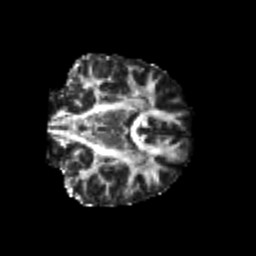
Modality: FA
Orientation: coronal
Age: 22
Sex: female
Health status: healthy
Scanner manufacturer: philips
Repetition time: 7.393 s
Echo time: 0.08599 s